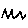
Label: zigzag